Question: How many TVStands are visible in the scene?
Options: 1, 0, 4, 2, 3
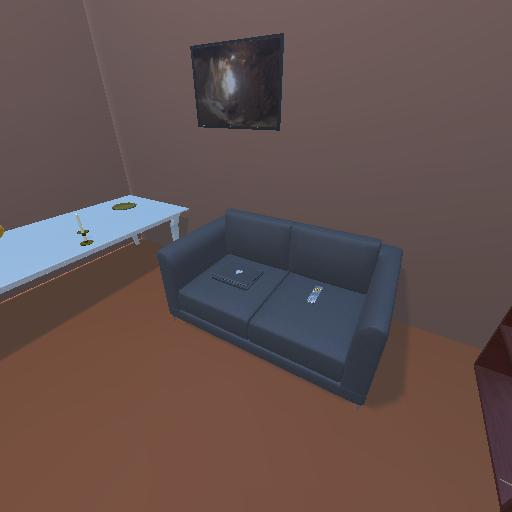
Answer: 1